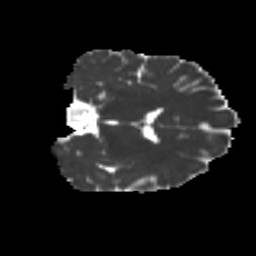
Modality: MD
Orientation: coronal
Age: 24
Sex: female
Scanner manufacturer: ge
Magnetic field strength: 3 T
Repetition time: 7.8 s
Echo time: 0.0606 s